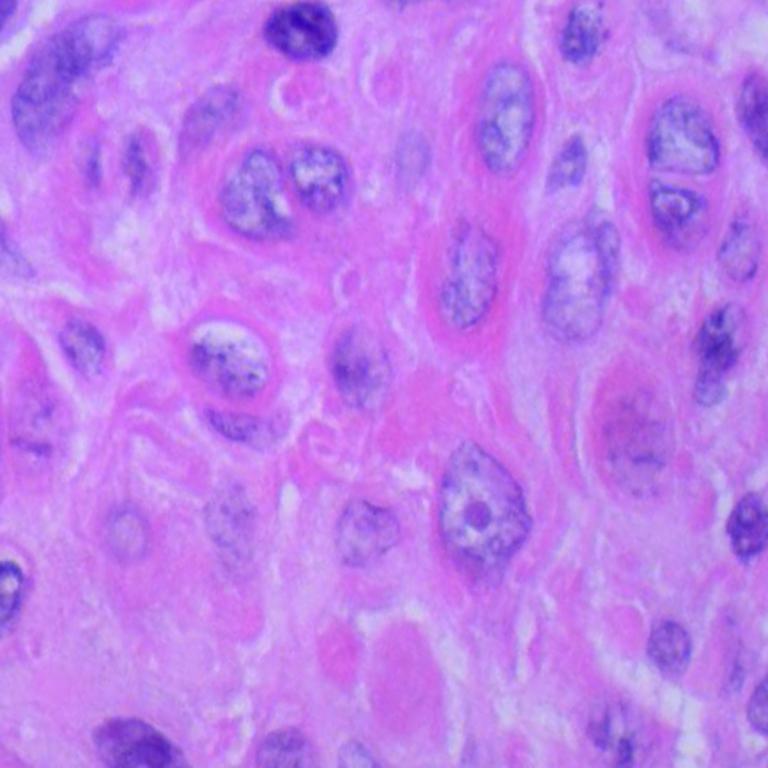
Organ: lung
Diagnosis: squamous carcinomas